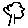
Label: tree